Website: bh-photo
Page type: store-pickup
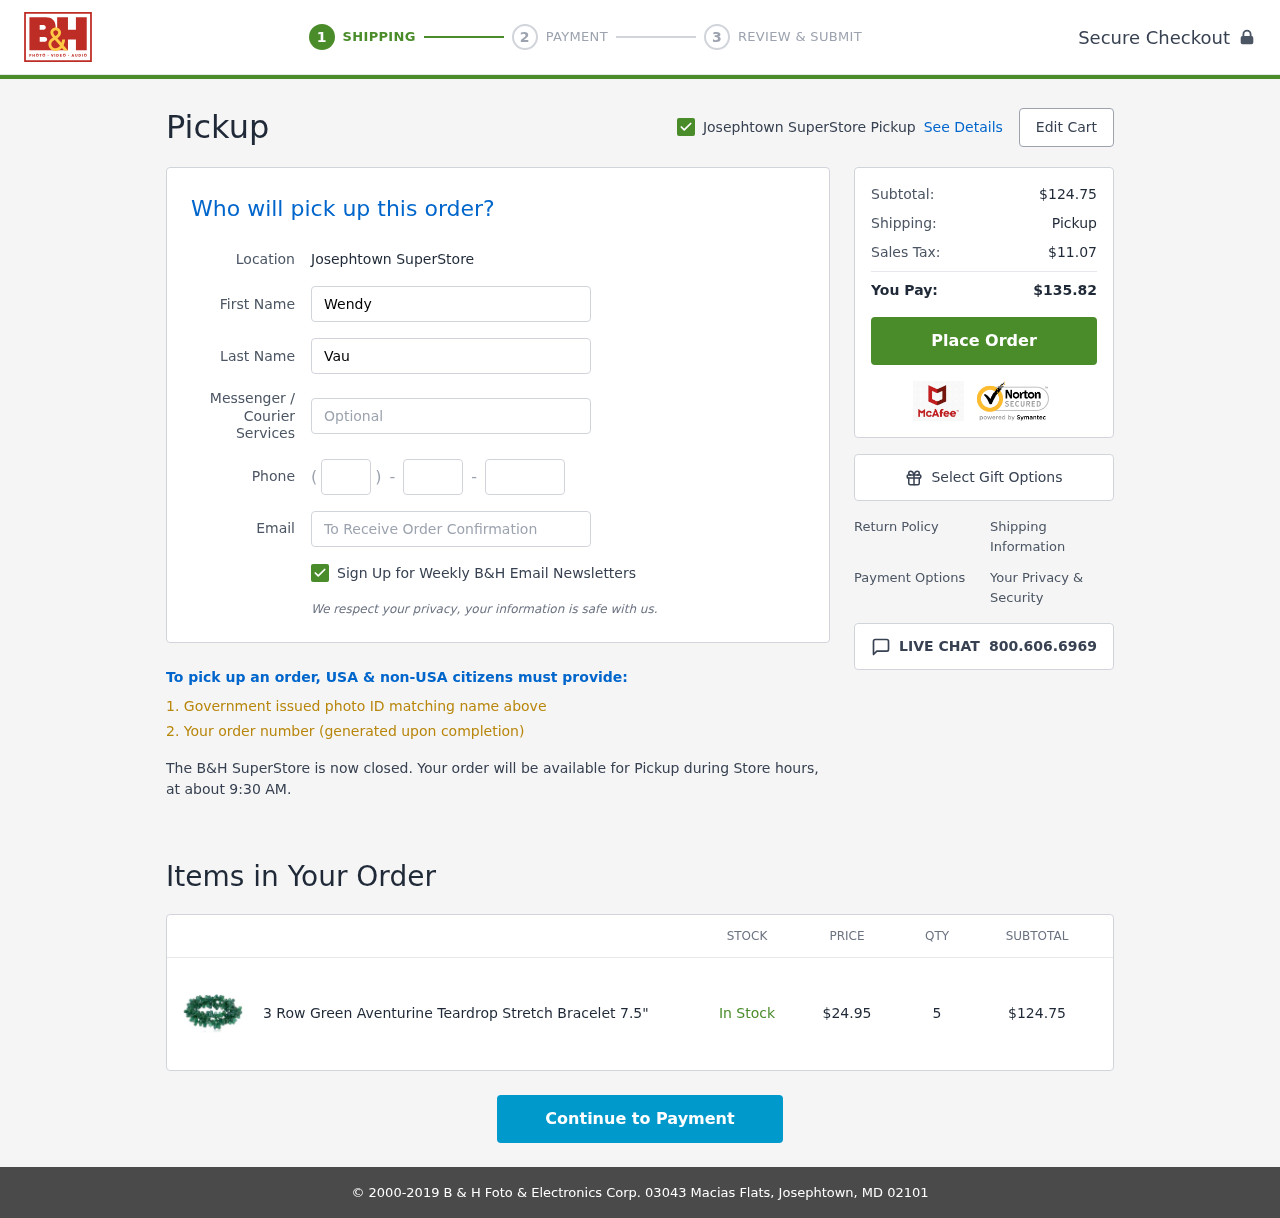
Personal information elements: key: PII_EMAIL
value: wendyvaughn@gmail.com
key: PII_FIRSTNAME
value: Wendy
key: PII_LASTNAME
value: Vaughn
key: PII_LOCATION1_CITY
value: Josephtown SuperStore Pickup
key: PII_LOCATION1_CITY
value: Josephtown SuperStore
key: PII_PHONE_AREA
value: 703
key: PII_PHONE_PREFIX
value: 875
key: PII_PHONE_SUFFIX
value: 7630
Product elements: key: PRODUCT1_NAME
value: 3 Row Green Aventurine Teardrop Stretch Bracelet 7.5"
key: PRODUCT1_PRICE
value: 24.95
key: PRODUCT1_QUANTITY
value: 5
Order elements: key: ORDER_SUBTOTAL
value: $124.75
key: ORDER_TAX
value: $11.07
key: ORDER_TOTAL
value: $135.82